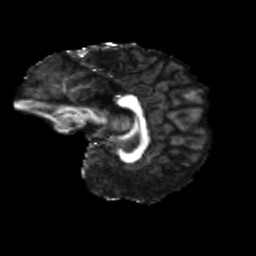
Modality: FA
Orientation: sagittal
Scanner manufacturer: siemens
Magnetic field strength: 3 T
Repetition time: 4 s
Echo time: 0.0594 s